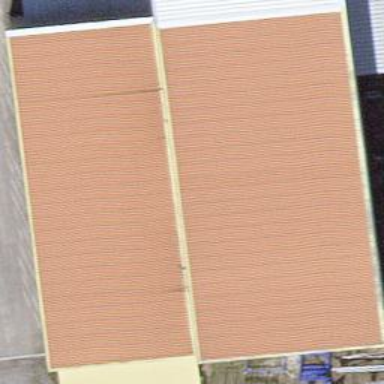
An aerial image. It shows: Industrial building.